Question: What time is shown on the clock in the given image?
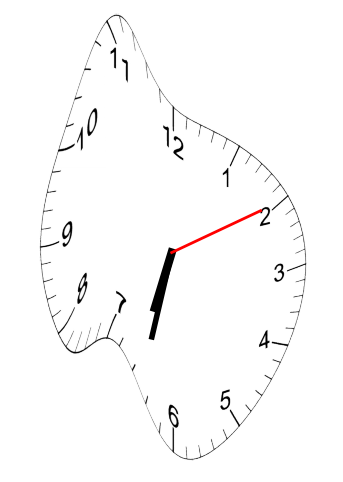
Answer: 06:32:10